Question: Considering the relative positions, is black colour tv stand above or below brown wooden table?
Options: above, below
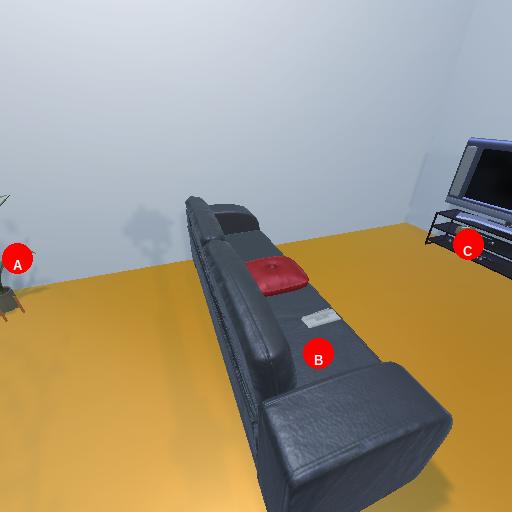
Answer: above